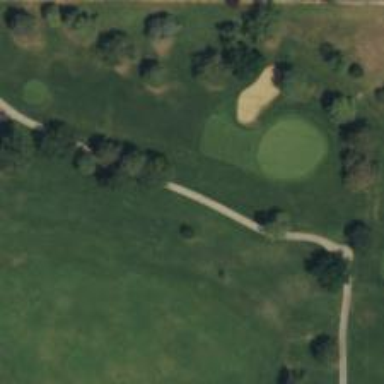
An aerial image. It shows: Path used for both walking and golf.